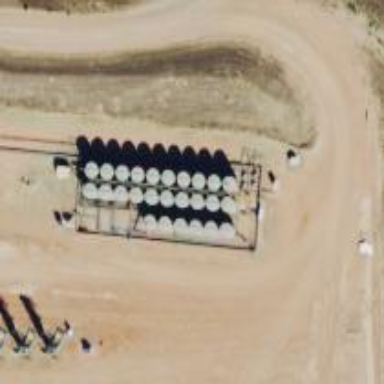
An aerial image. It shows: Storage tank with man-made structure.